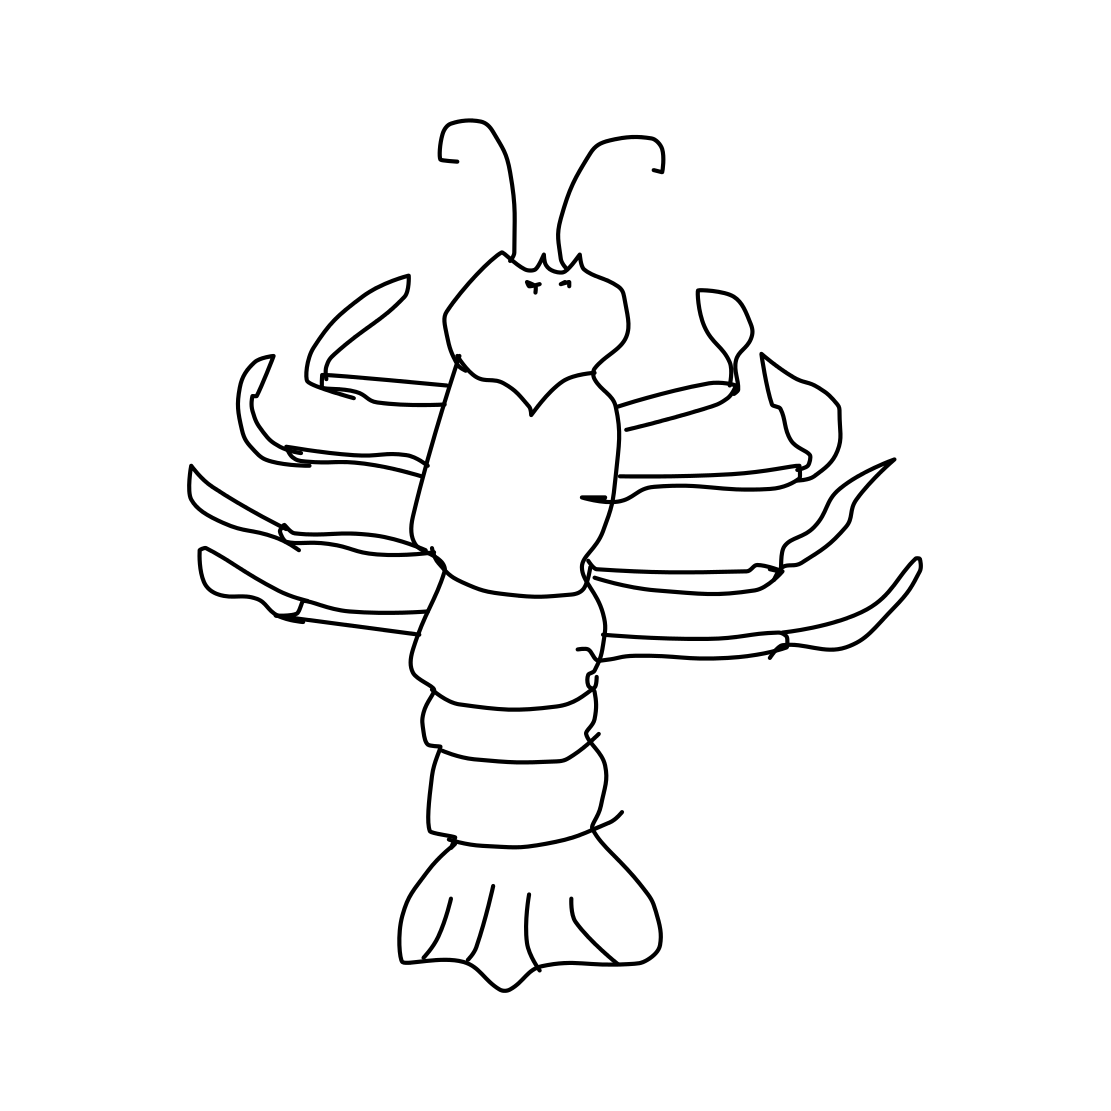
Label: lobster